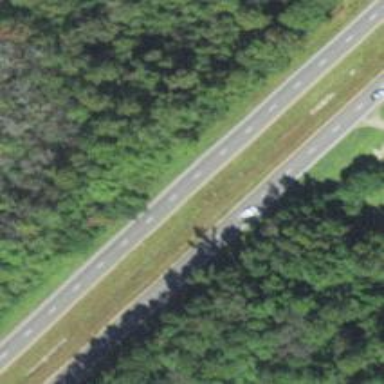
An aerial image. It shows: Asphalt trunk highway.